Interaction volume radius: 5 \u00c5
Interaction volume height: 40 \u00c5
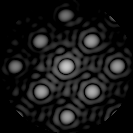
Disorder parameter: 0.04062